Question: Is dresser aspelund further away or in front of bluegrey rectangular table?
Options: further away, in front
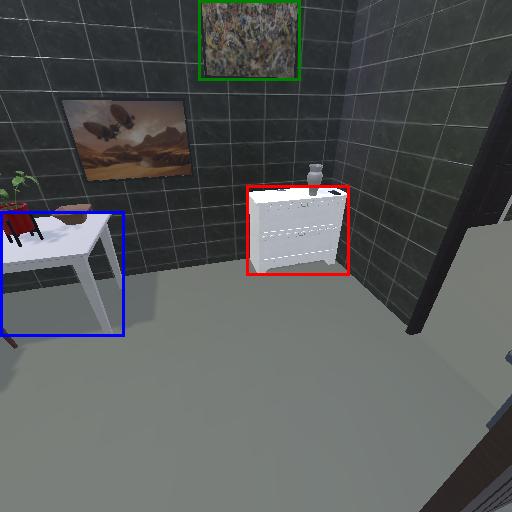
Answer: further away